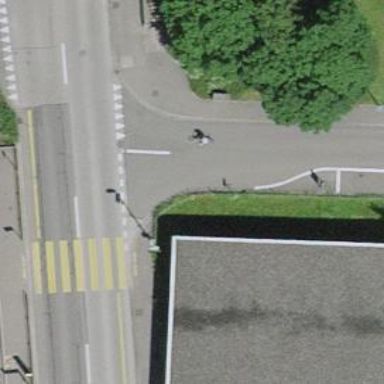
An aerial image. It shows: Asphalt footway.